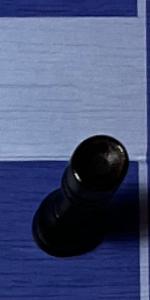
Label: Rook_Black